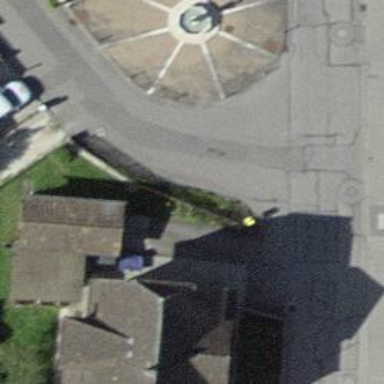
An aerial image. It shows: Post box.